Field crop: maize
Growth stage: 2
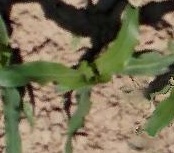
Species: maize